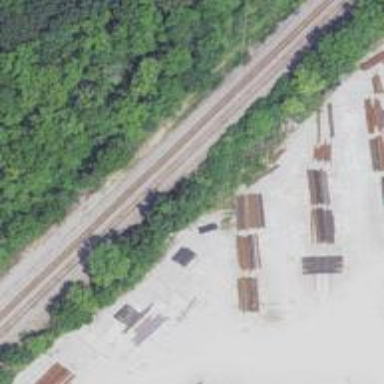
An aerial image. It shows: Railway siding with rails.